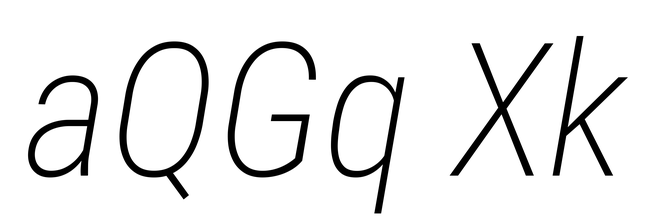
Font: Roboto-Italic_Condensed_ExtraLight_Italic